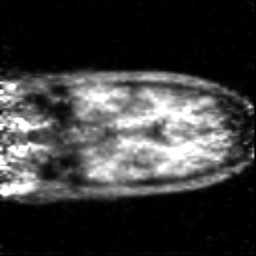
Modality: PET
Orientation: coronal
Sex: male
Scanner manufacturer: siemens